Interaction volume radius: 10 \u00c5
Interaction volume height: 15 \u00c5
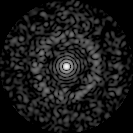
Disorder parameter: 0.8333